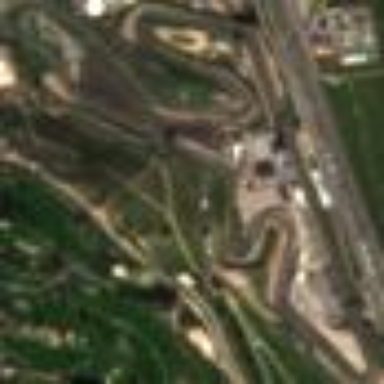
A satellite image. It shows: Motor sport raceway.